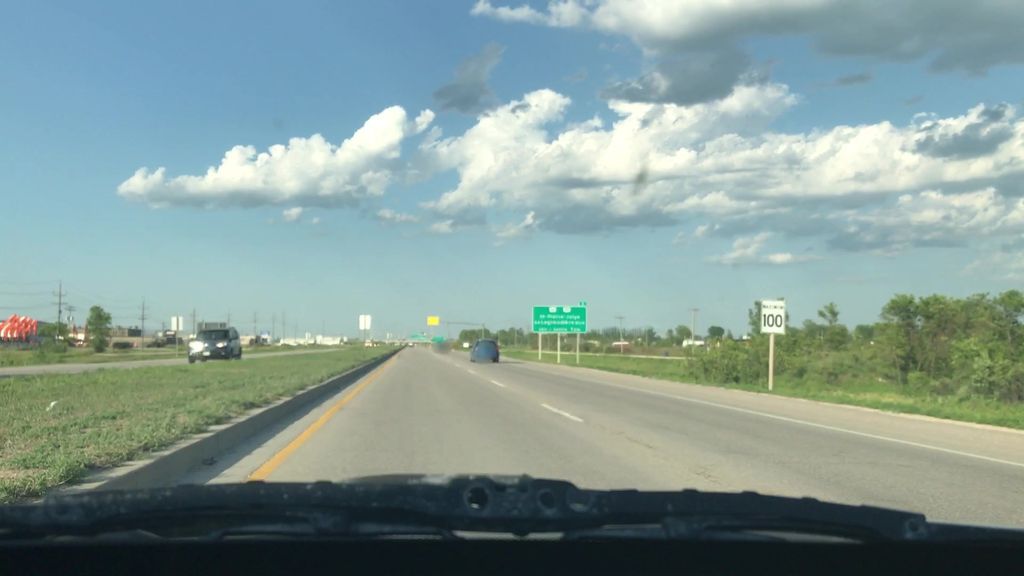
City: winnipeg